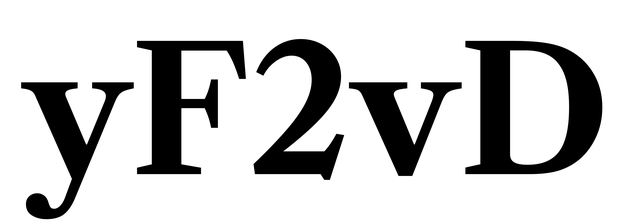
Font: LibreCaslonText_Bold